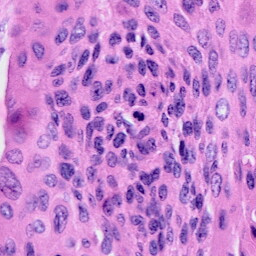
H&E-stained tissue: Cervix